Interaction volume radius: 10 \u00c5
Interaction volume height: 40 \u00c5
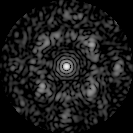
Disorder parameter: 0.6253